Interaction volume radius: 10 \u00c5
Interaction volume height: 35 \u00c5
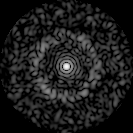
Disorder parameter: 0.826